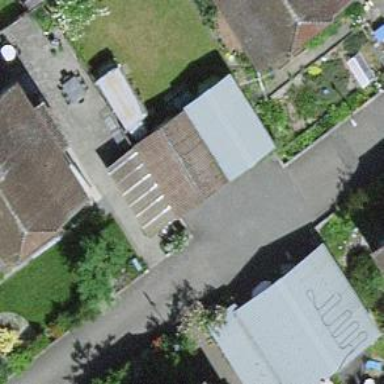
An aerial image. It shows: Garage.